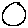
Label: circle